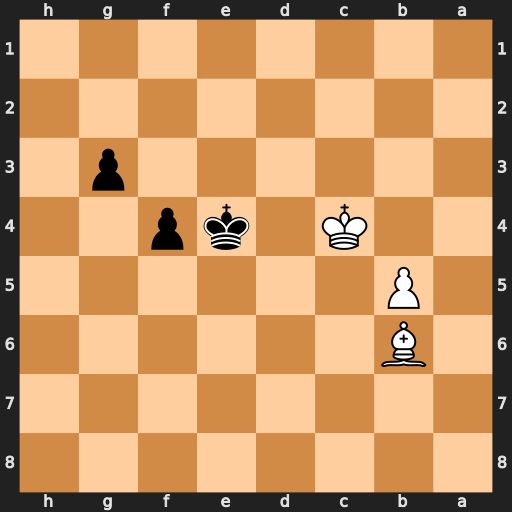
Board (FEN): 8/8/1B6/1P6/2K1kp2/6p1/8/8
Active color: b
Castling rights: -
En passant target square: -
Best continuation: f3 Bc7 f2 Bxg3 f1=Q+